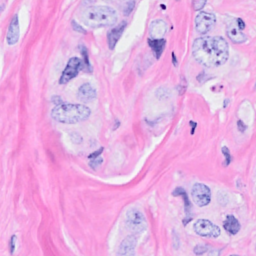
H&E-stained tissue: Breast